Question: I am making a numpad that run in Firefox.
Check fiddle example: <URL> [ Open in Firefox]
My problem is, I tried to add a clear image like below:

I tried to add it to bottom right button, and it works for me,
But the problem is, the button's style and mouseon or click has been changed.
Just try to click other number button and feel the difference.
I am wondering, if there is a way just add pic to this button without destroy it's default
style.
HTML:
'''
<div style="width: 755px; margin: 0 auto; ">
<div class="button-pad">
<input type="button" value="1" onclick="" />
<input type="button" value="2" onclick="" />
<input type="button" value="3" onclick="" />
</div>
<div class="button-pad">
<input type="button" value="4" onclick="" />
<input type="button" value="5" onclick="" />
<input type="button" value="6" onclick="" />
</div>
<div class="button-pad">
<input type="button" value="7" onclick="" />
<input type="button" value="8" onclick="" />
<input type="button" value="9" onclick="" />
</div>
<div class="button-pad">
<input type="button" value="" />
<input type="button" value="0" onclick="" />
<input type="button" value="" onclick="" style="background-image:url(./img/clear.jpg);background-repeat:no-repeat;background-position:center"/>
</div>
</div>
'''
CSS:
'''
.button-pad > input{
color: #000000;
font-size: 40px;
font-weight: bold;
padding: 15px;
width: 15%;
}
'''
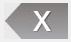
Answer: The best way is to use Icon Fonts in this case, that way you can add value to the button instead of adding background image:
here are some useful links:
<URL>
Edit: Replaced last input wit the button tag
'''
<button><i class=" icon-remove"></i></button>
'''
and added icon font symbol inside
here's the demo too (with Font Awesome CSS included):
<URL>